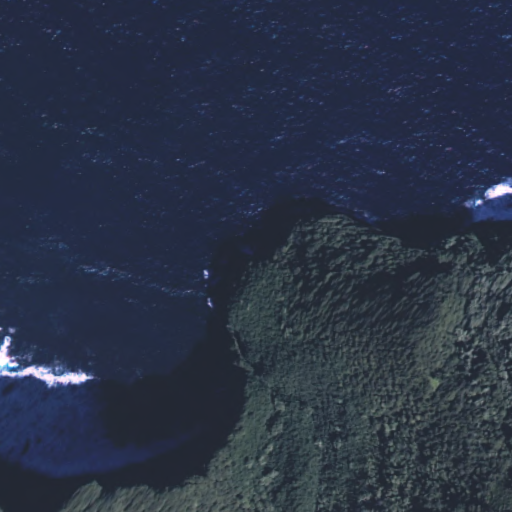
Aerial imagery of cape in Hawaii named Anapuhi containing only unknown